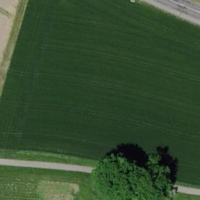
EUNIS habitat code: 52
Species observed at this site:
Corvus frugilegus
Chloris chloris